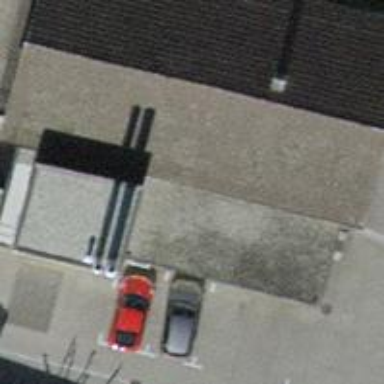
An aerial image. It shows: Building with flat light gray roof.